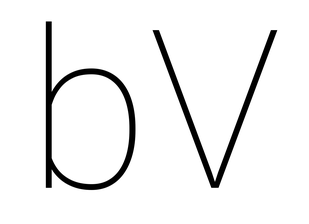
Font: Roboto_Thin